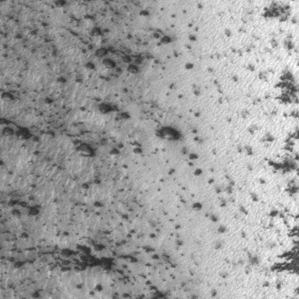
Label: frost